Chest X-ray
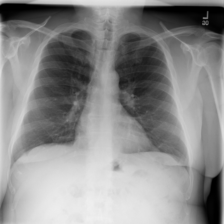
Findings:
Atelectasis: negative
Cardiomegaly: negative
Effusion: negative
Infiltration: positive
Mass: negative
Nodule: negative
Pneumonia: negative
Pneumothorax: negative
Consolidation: negative
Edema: negative
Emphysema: negative
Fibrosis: negative
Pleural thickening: negative
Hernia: negative